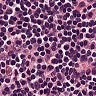
Metastatic tissue present: no